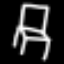
Label: chair